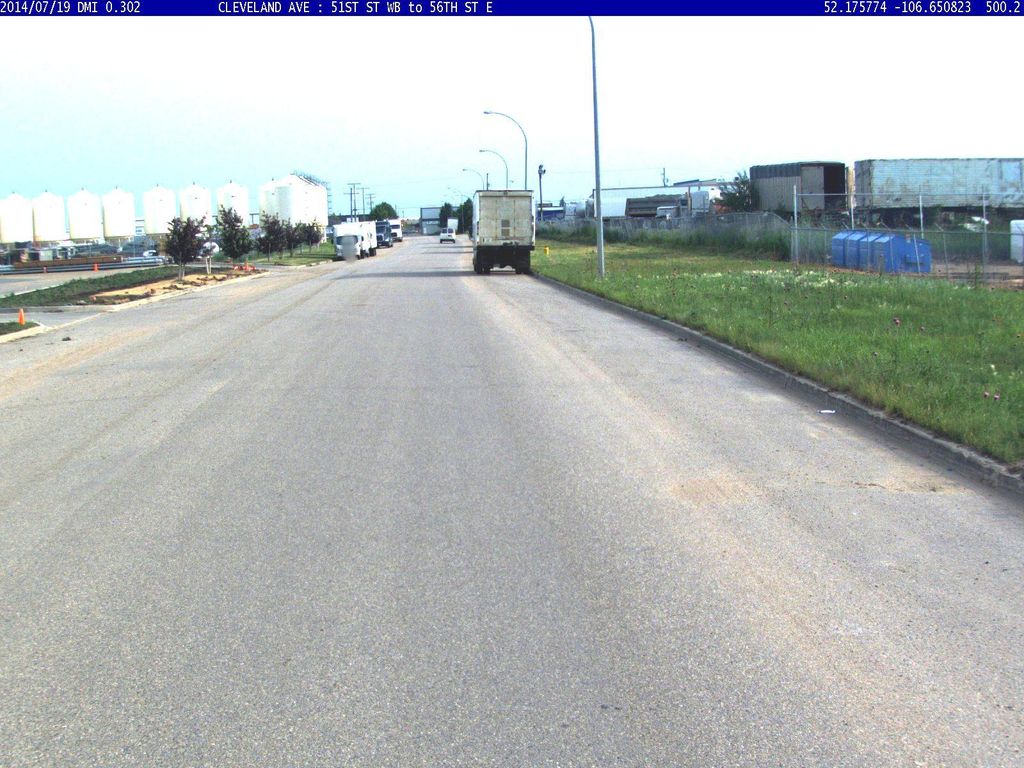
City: saskatoon